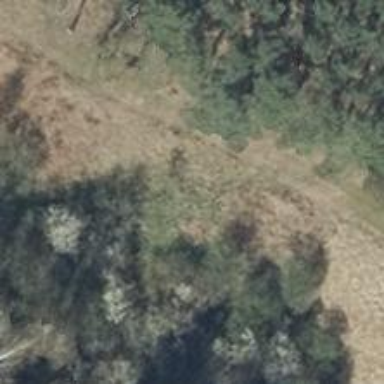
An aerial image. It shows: Path covered with grass.